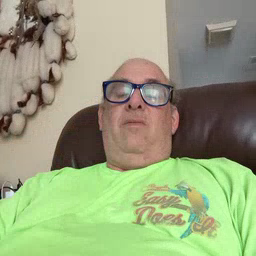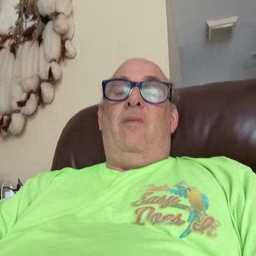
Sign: fish